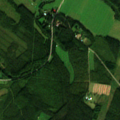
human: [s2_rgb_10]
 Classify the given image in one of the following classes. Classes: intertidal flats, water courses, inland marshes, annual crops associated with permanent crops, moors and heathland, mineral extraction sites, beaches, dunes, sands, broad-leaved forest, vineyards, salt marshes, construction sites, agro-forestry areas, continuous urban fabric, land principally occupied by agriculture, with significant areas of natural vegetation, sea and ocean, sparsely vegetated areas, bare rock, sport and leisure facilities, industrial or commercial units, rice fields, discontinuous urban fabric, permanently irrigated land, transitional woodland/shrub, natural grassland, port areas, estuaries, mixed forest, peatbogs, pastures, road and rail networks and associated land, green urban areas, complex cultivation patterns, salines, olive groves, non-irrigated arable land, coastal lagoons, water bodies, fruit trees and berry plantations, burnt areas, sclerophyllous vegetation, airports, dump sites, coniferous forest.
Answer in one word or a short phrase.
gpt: non-irrigated arable land, land principally occupied by agriculture, with significant areas of natural vegetation, mixed forest, transitional woodland/shrub